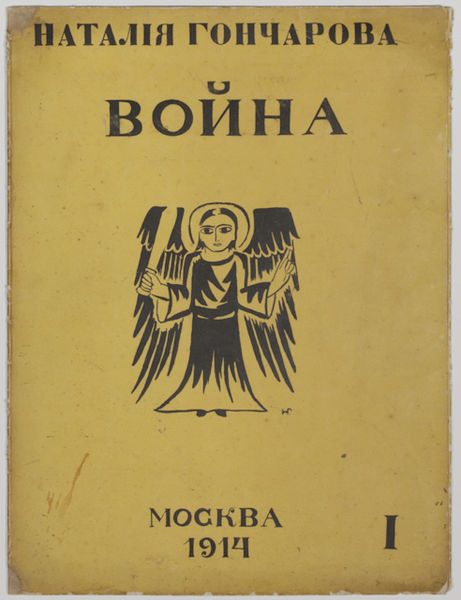
Titel: Cover for The Mystical Images of War, Cover for The Mystical Images of War
Künstler: Natal'ia Sergeevna Goncharova
Standort: Amherst (Massachusetts, USA)
Institution: Mead Art Museum, Amherst College
Schlagwörter: flügel, mann, frau, kleid, mund, nase, schwarz, arme, augen, falten, haare, scheitel, engel, füße, hands, religious, sword, black, dark, dress, hair, nose, painting, robe, symbolism, yellow, print, titel, deckblatt, hand, heiligenschein, angel, eyes, feet, mouth, illustration, keule, wings, letters, russisch, arms, pencil, war, god, book, christ, long, christian, gesture, page, symbol, poster, russia, russian, text, moscow, banner, halo, club, archangel, holy, michael, balck, title, praint, cyrillic, 1914, cover, first world war, ww i, penci, moskwa, mockba, russian art, 1, i, christianty, tezt, voina, natalia, wonia, wanja